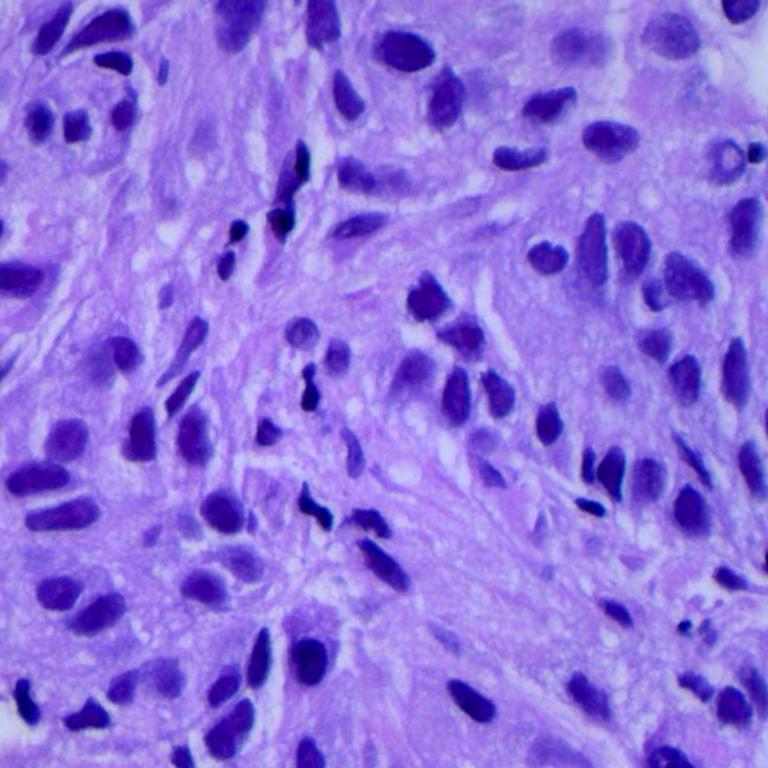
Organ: lung
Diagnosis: adenocarcinomas